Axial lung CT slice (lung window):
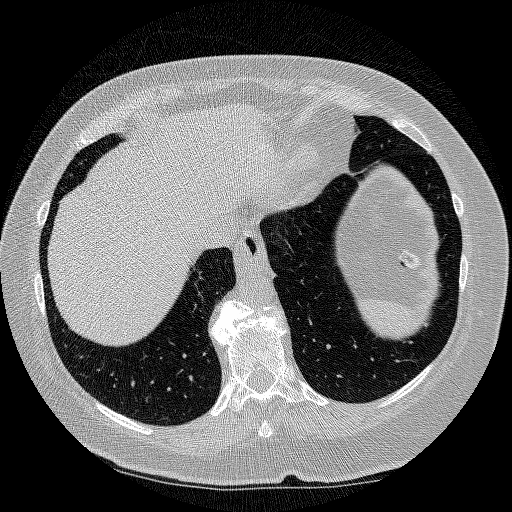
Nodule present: no